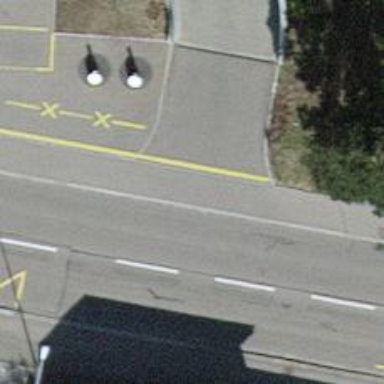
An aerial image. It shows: Unmarked crossing with traffic calming table on the road.